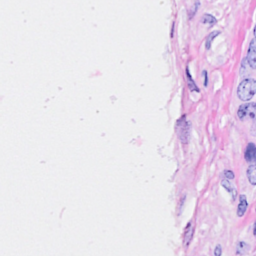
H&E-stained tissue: Breast